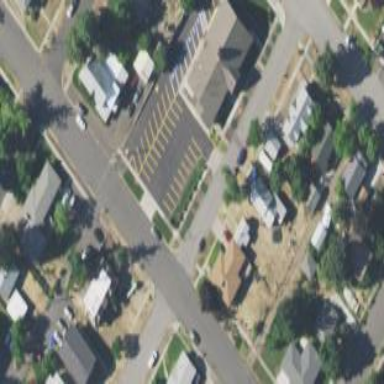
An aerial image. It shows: Cheney United Methodist Church Parking Lot.